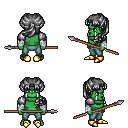
a pixel art fantasy rpg character, male body template, orc, green skin, steel arm armor, teal pants, gray princess hairstyle, white cloth bandages, gold boots, spear, four views (front, back, left, right), 2x2 character sprite sheet, small pixel art, hard edges, no anti-aliasing